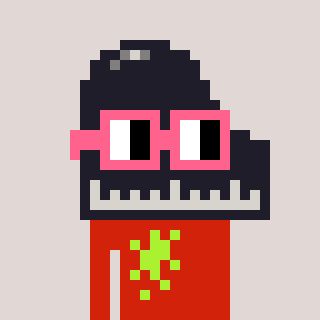
a pixel art character with square pink glasses, a piano-shaped head and a red-colored body on a warm background